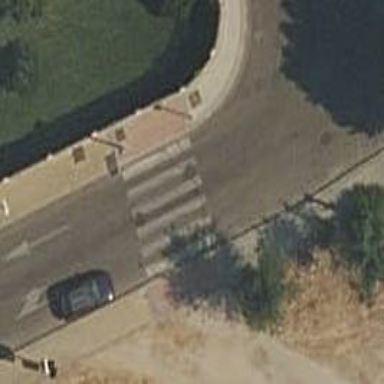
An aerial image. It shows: Marked road crossing.